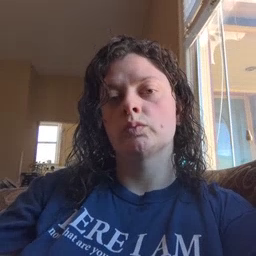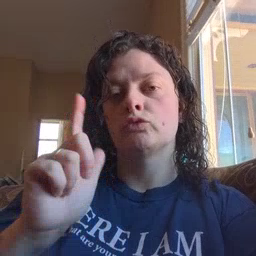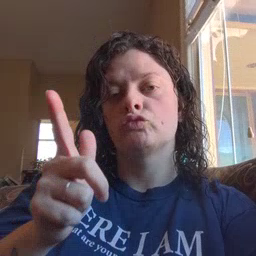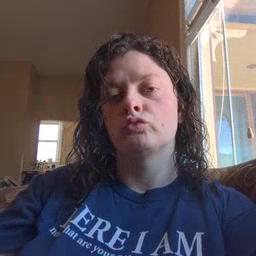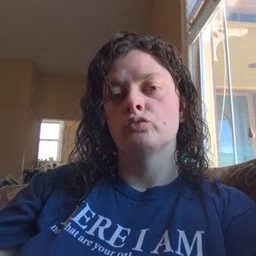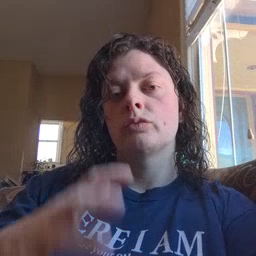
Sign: later